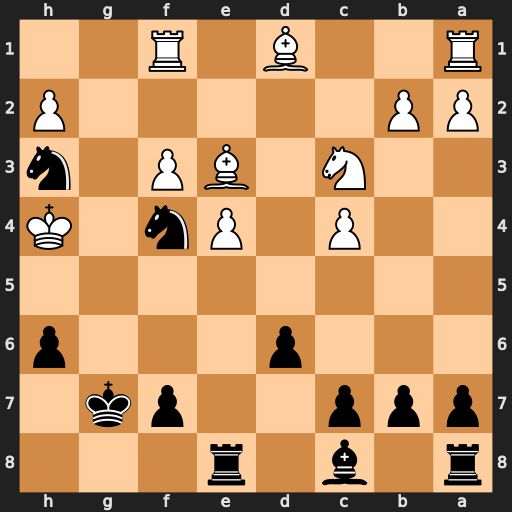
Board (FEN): r1b1r3/ppp2pk1/3p3p/8/2P1Pn1K/2N1BP1n/PP5P/R2B1R2
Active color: b
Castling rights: -
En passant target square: -
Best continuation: Ng2+ Kg3 Nxe3